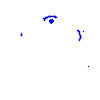
Particle: pion